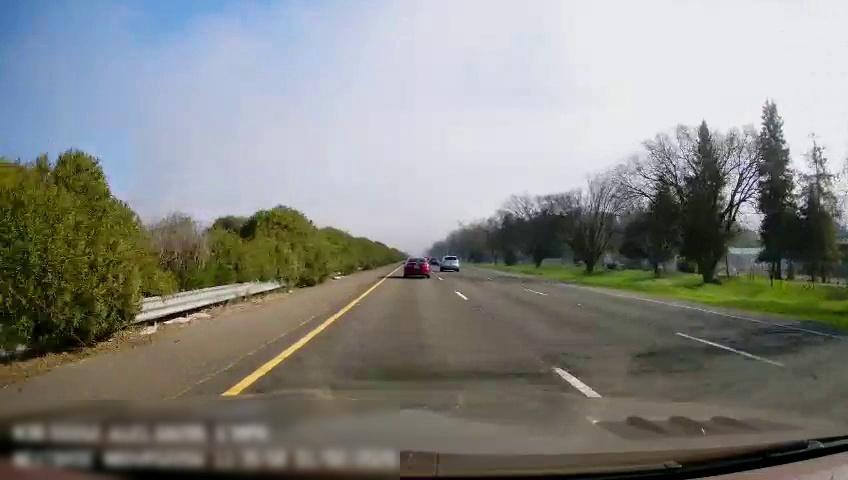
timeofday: Day
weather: Sunny
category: Drivable Space
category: Vehicles | Car
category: Vehicles | SUV
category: Vehicles | Car
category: Lanes | Current Lane
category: Lanes | Current Lane
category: Lanes | Alternate Lane
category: Lanes | Alternate Lane